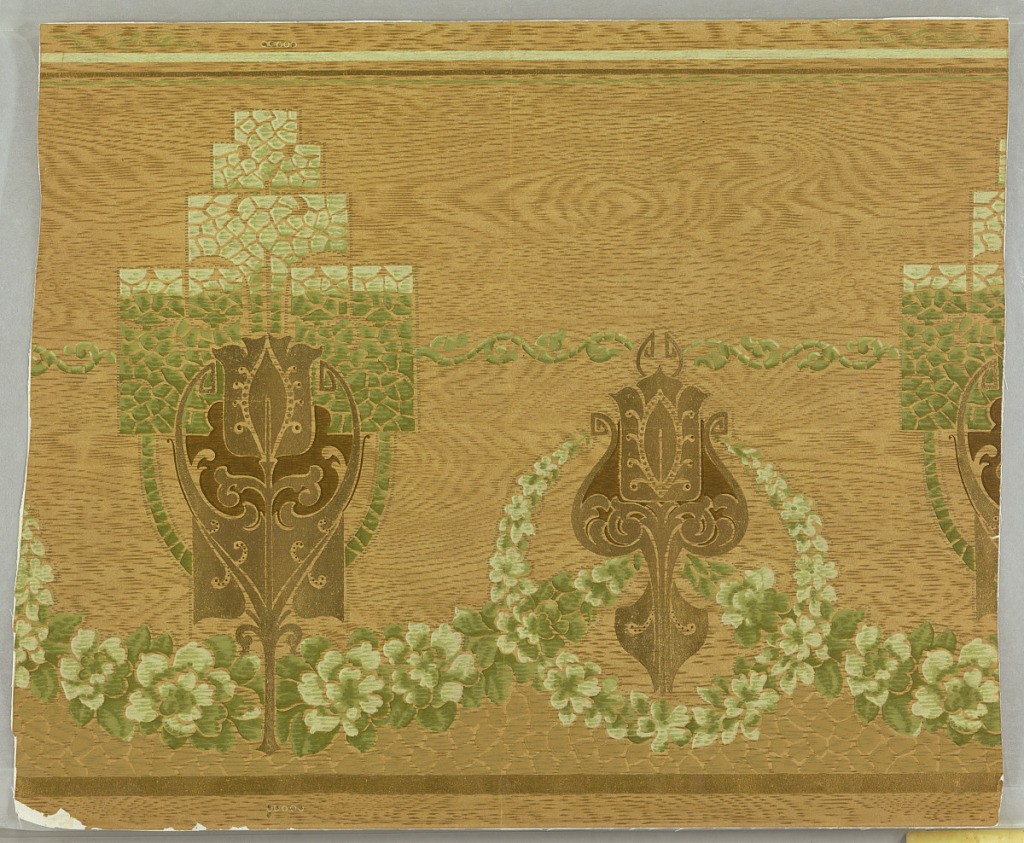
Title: Frieze
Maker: Liberty Paper & Bag Co.
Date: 1900
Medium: Machine-printed
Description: Conventionalized tulips and scrolls in gold, every other surrounded by green mottled rectangle. Connecting green flower garlands. On mica-coated paper imitating woodgrain.